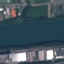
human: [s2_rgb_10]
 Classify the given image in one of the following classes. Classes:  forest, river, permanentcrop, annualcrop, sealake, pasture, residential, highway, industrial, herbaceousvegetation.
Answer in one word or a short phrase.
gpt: River